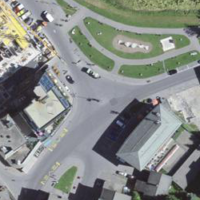
EUNIS habitat code: 54
Species observed at this site:
Pica pica
Bucephala clangula
Achillea millefolium
Corvus corax